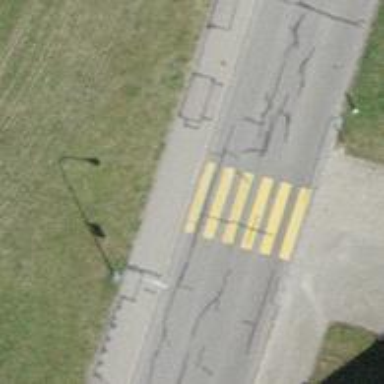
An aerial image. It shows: Uncontrolled zebra crossing on the road.